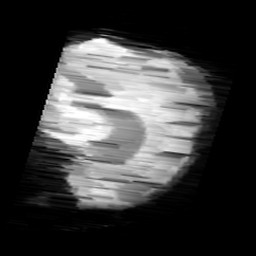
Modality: minIP
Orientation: sagittal
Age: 11
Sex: male
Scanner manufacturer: siemens
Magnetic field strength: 3 T
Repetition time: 0.027 s
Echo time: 0.02 s